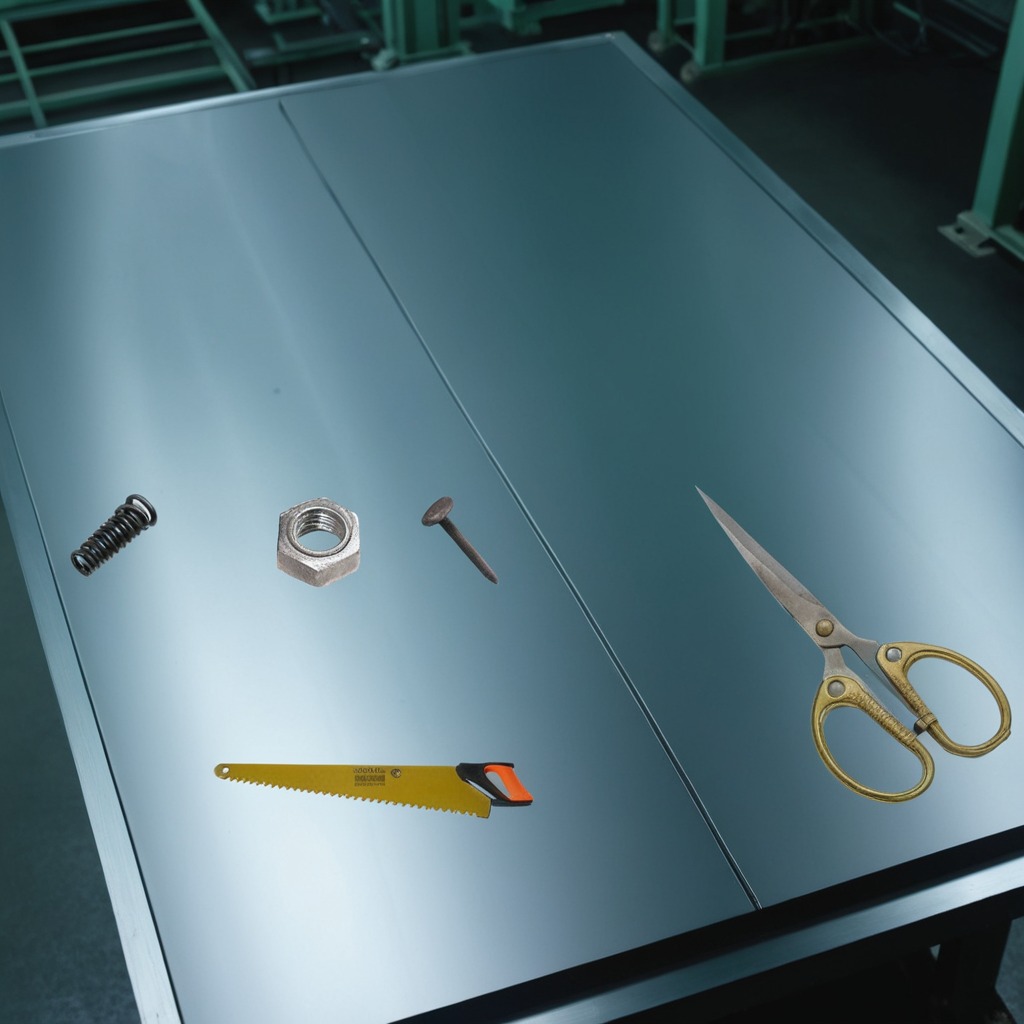
A coiled metal spring, a metal saw, a metal nut, and a pair of scissors are lying on a metal table.